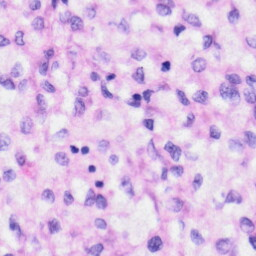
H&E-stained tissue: Liver